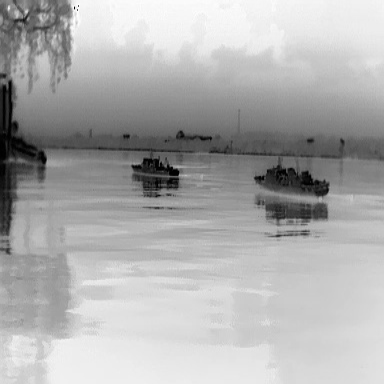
There are three objects shown in the infrared image, including two warships, and a liner.